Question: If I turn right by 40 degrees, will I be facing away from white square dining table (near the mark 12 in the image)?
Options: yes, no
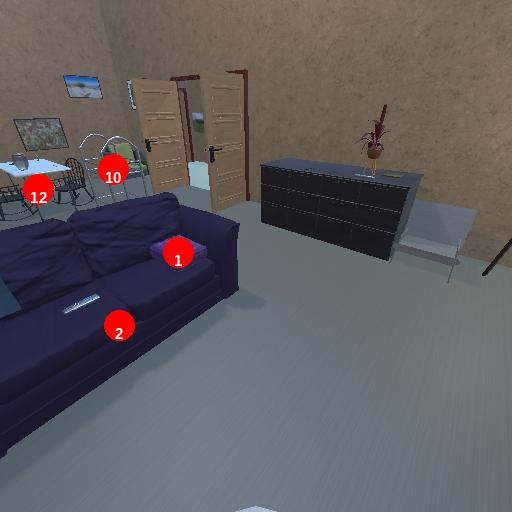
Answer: yes